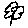
Label: flower